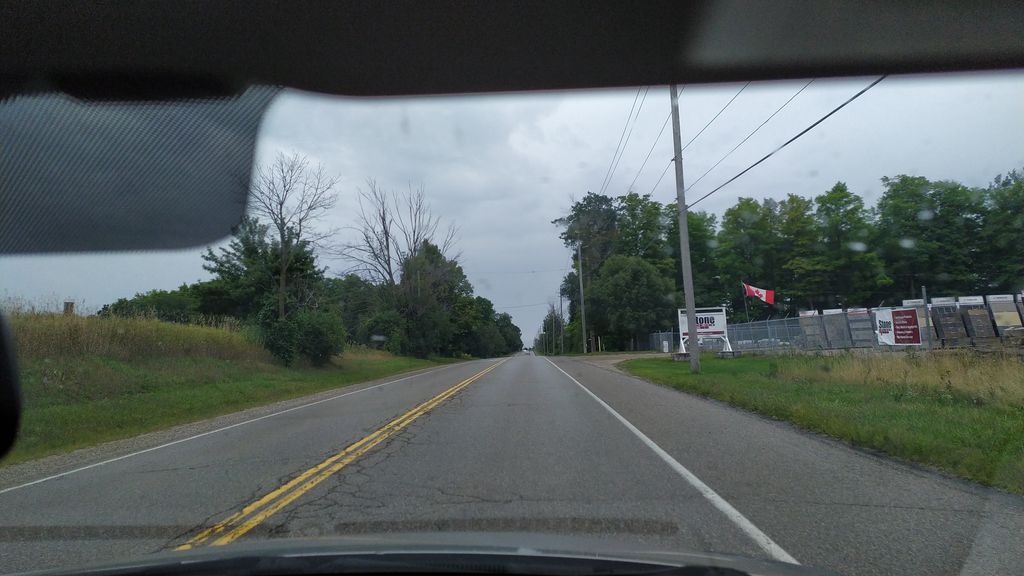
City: kitchener-waterloo